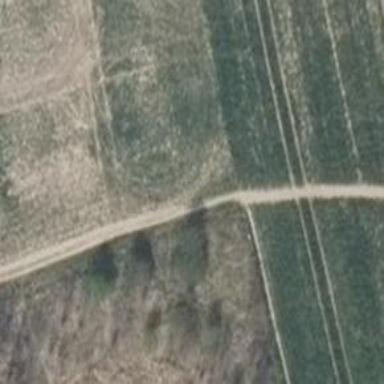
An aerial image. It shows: Path on the ground.